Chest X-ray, PA view. Patient: 78 years old, sex F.
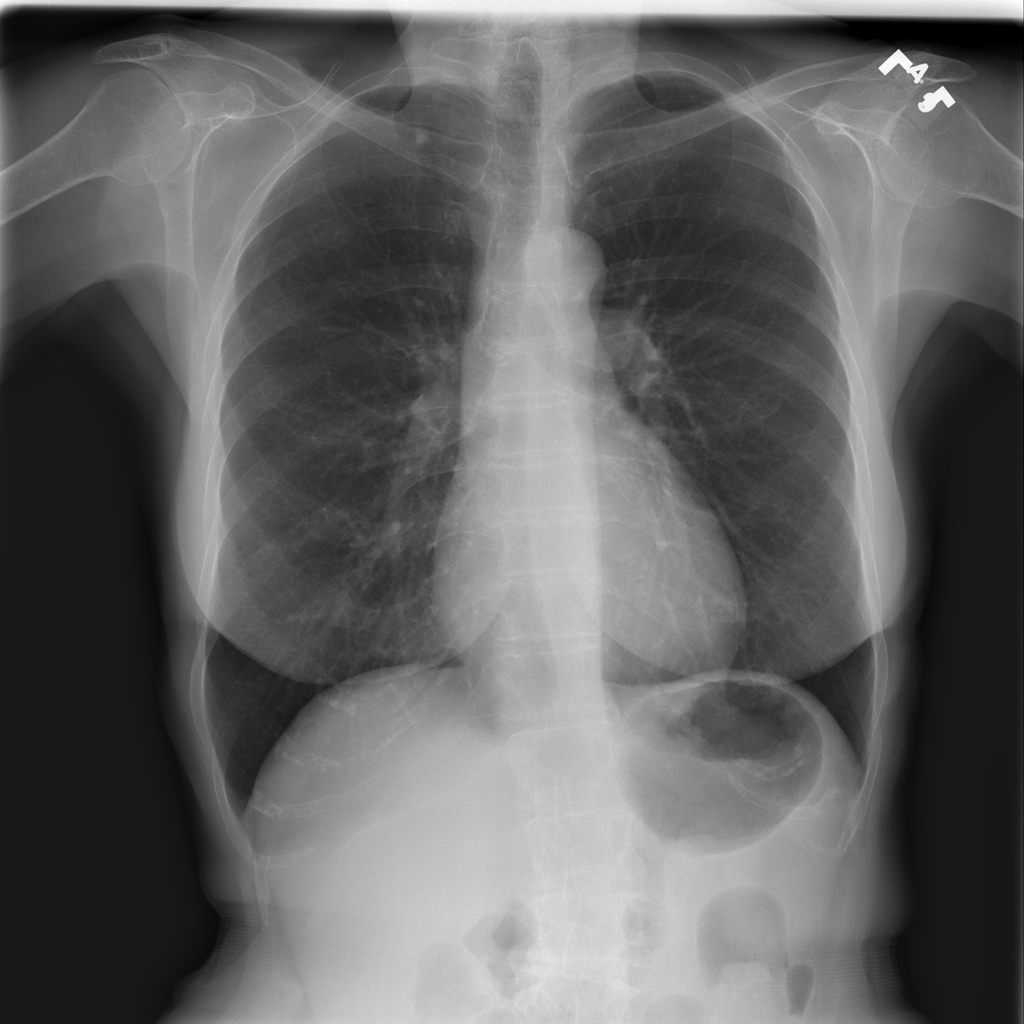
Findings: No Finding